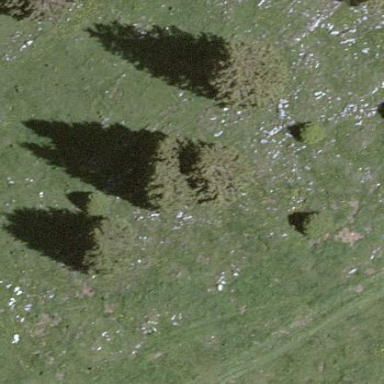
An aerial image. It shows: Forest with needle-leaved trees.